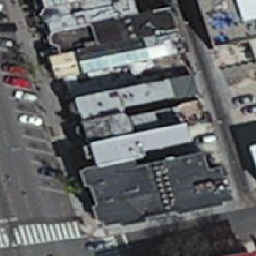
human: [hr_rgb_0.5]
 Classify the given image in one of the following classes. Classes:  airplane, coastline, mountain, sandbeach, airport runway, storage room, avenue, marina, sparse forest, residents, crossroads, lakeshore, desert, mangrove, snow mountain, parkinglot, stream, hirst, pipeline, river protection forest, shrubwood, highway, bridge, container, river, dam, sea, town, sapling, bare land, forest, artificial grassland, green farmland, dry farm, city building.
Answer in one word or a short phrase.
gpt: city building